Question: This is not a duplicate of <URL>
Using STS 2.9.2 and have the com.springsource.sts.wizard_2.9.2.201205071000-RELEASE in my plugins folder.
I want to use Spring MVC project template but cannot find it either on dashboard or under the "New->Other->SpringSource Tool Suite" menu.
I do not want to make a new installation, lots of installed plugins exist.

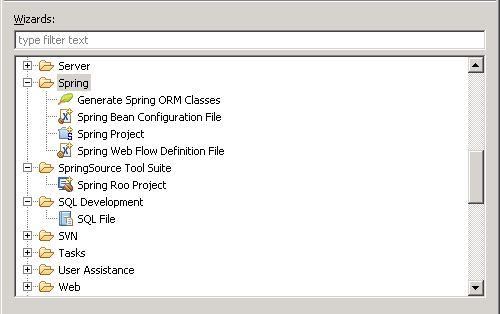
Answer: For STS 3.0, the way that template projects are accessed has been changed, so it doesn't surprise me that you don't see the template project in the dashboard. However, you should see it in the new dialog. I'm not sure what could be happening. You could have a look at your error log and look for relevant stack traces (and paste them here).
Or you could install STS 3.1 or later. The easiest is probably to just go to the git repo where the template project exists, clone it and import it into your workspace as a maven project.
Here's the repo:
<URL>
The only difference between doing that and using a true template project is that the template project configures a few things automatically for you, like the base package and the project name. All this can be changed after importing, however.